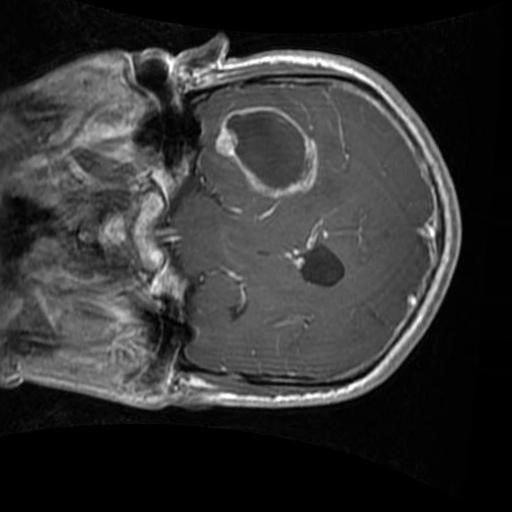
Label: brain_glioma